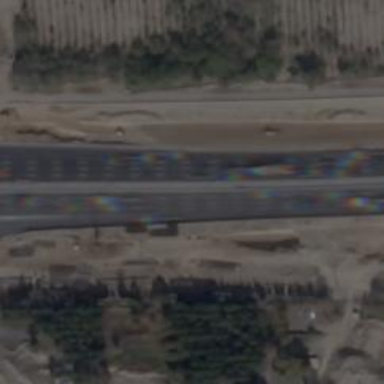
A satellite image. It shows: Trunk highway.